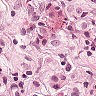
Metastatic tissue present: yes